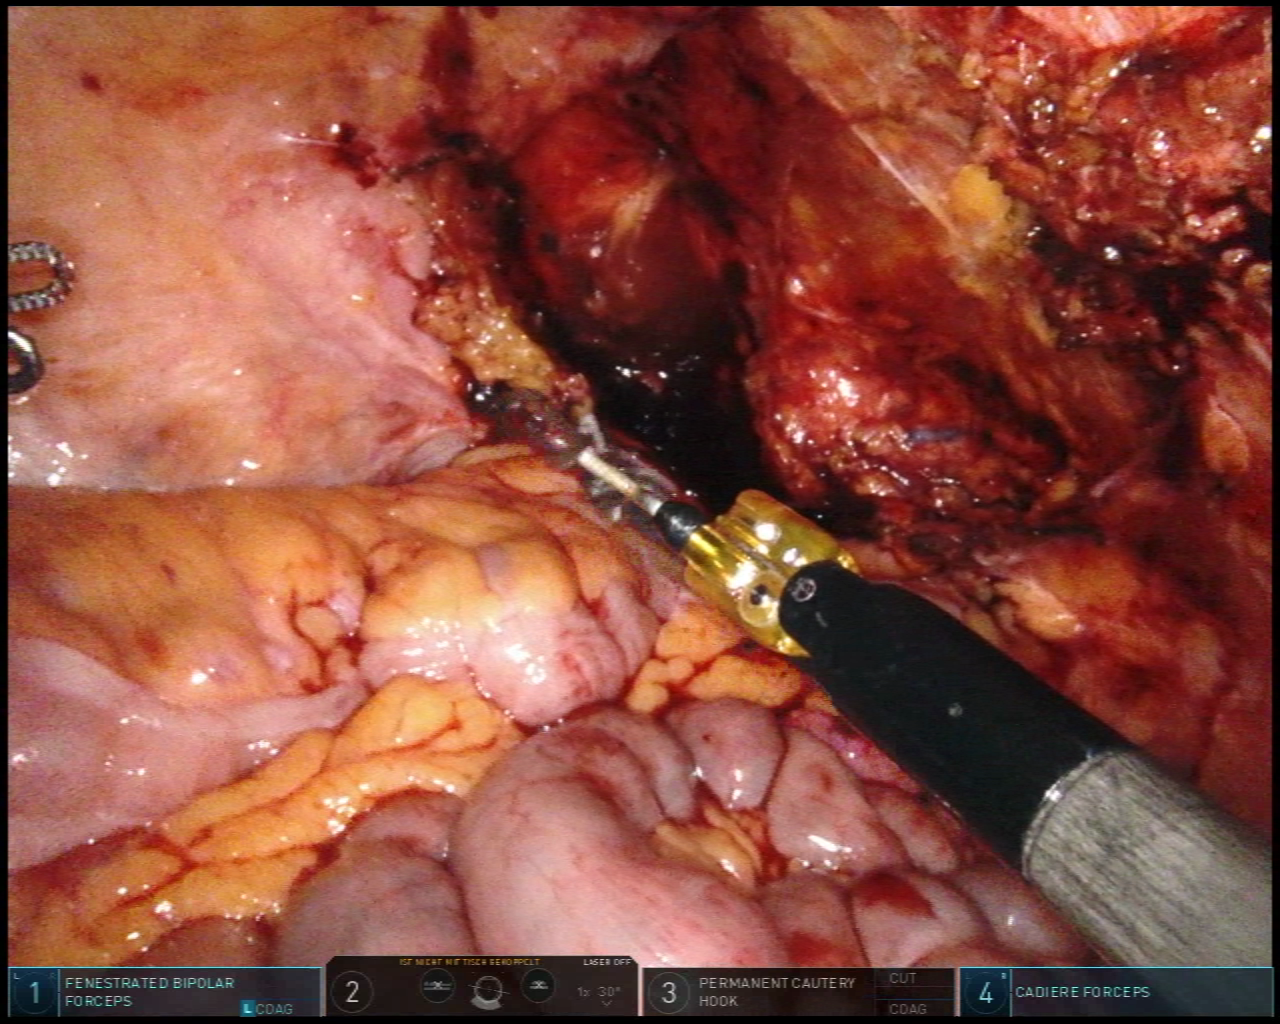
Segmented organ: colon
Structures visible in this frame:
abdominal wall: yes
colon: yes
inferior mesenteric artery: no
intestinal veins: no
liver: no
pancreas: no
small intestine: yes
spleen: no
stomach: no
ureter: no
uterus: no
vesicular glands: no